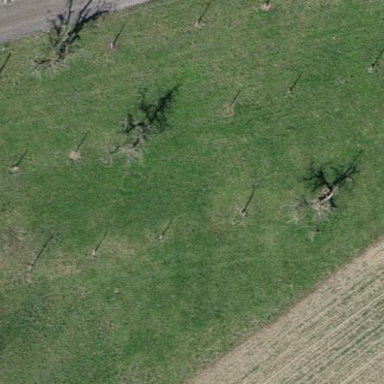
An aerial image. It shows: Orchard.